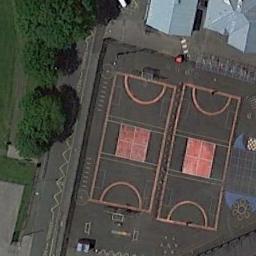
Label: basketball_court